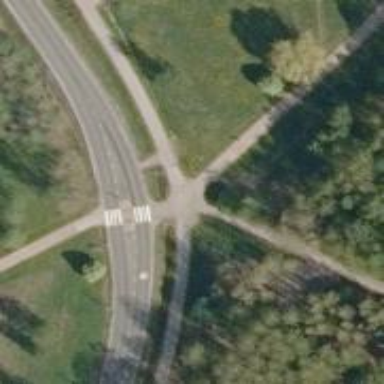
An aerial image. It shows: Marked footway crossing with cycleway connection.